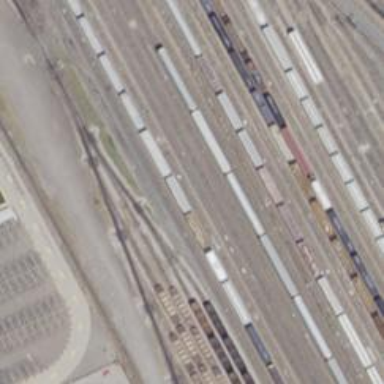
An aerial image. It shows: Railway yard in service.